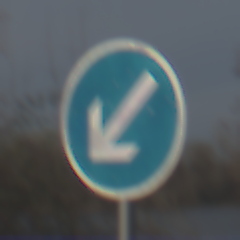
Verkehrszeichen: VorgeschriebeneVorbeifahrtLinks
Umgebung: Outdoor, Nature
Tageszeit: MorningAfternoon
Wetter: PartlyCloudy
Licht: Natural
Jahreszeit: NotSpecified
Kontrast: HighContrast